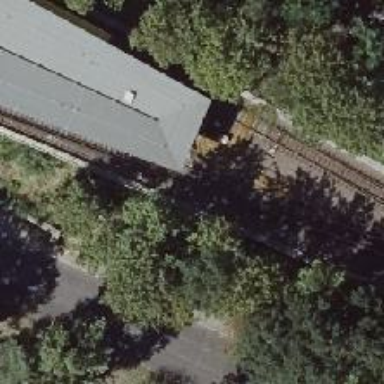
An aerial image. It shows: Rail track with electrification on top.